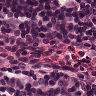
Metastatic tissue present: no